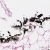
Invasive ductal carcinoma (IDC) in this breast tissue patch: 0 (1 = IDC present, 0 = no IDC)